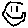
Label: smiley face